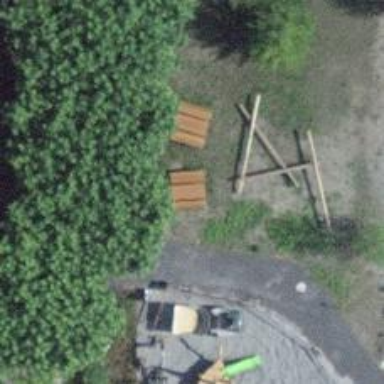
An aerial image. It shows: Picnic table located in leisure land area.